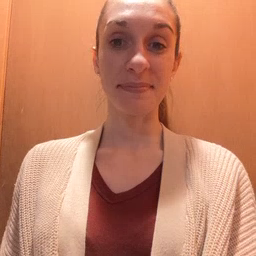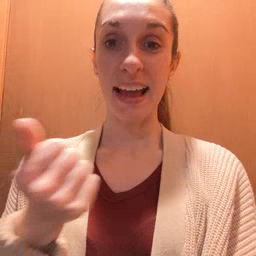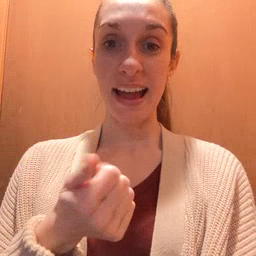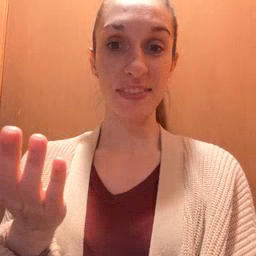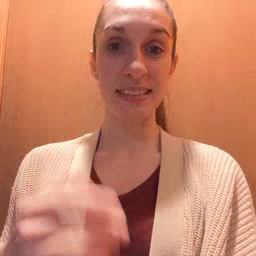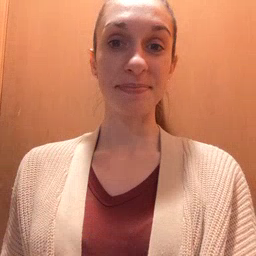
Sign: every